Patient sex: F
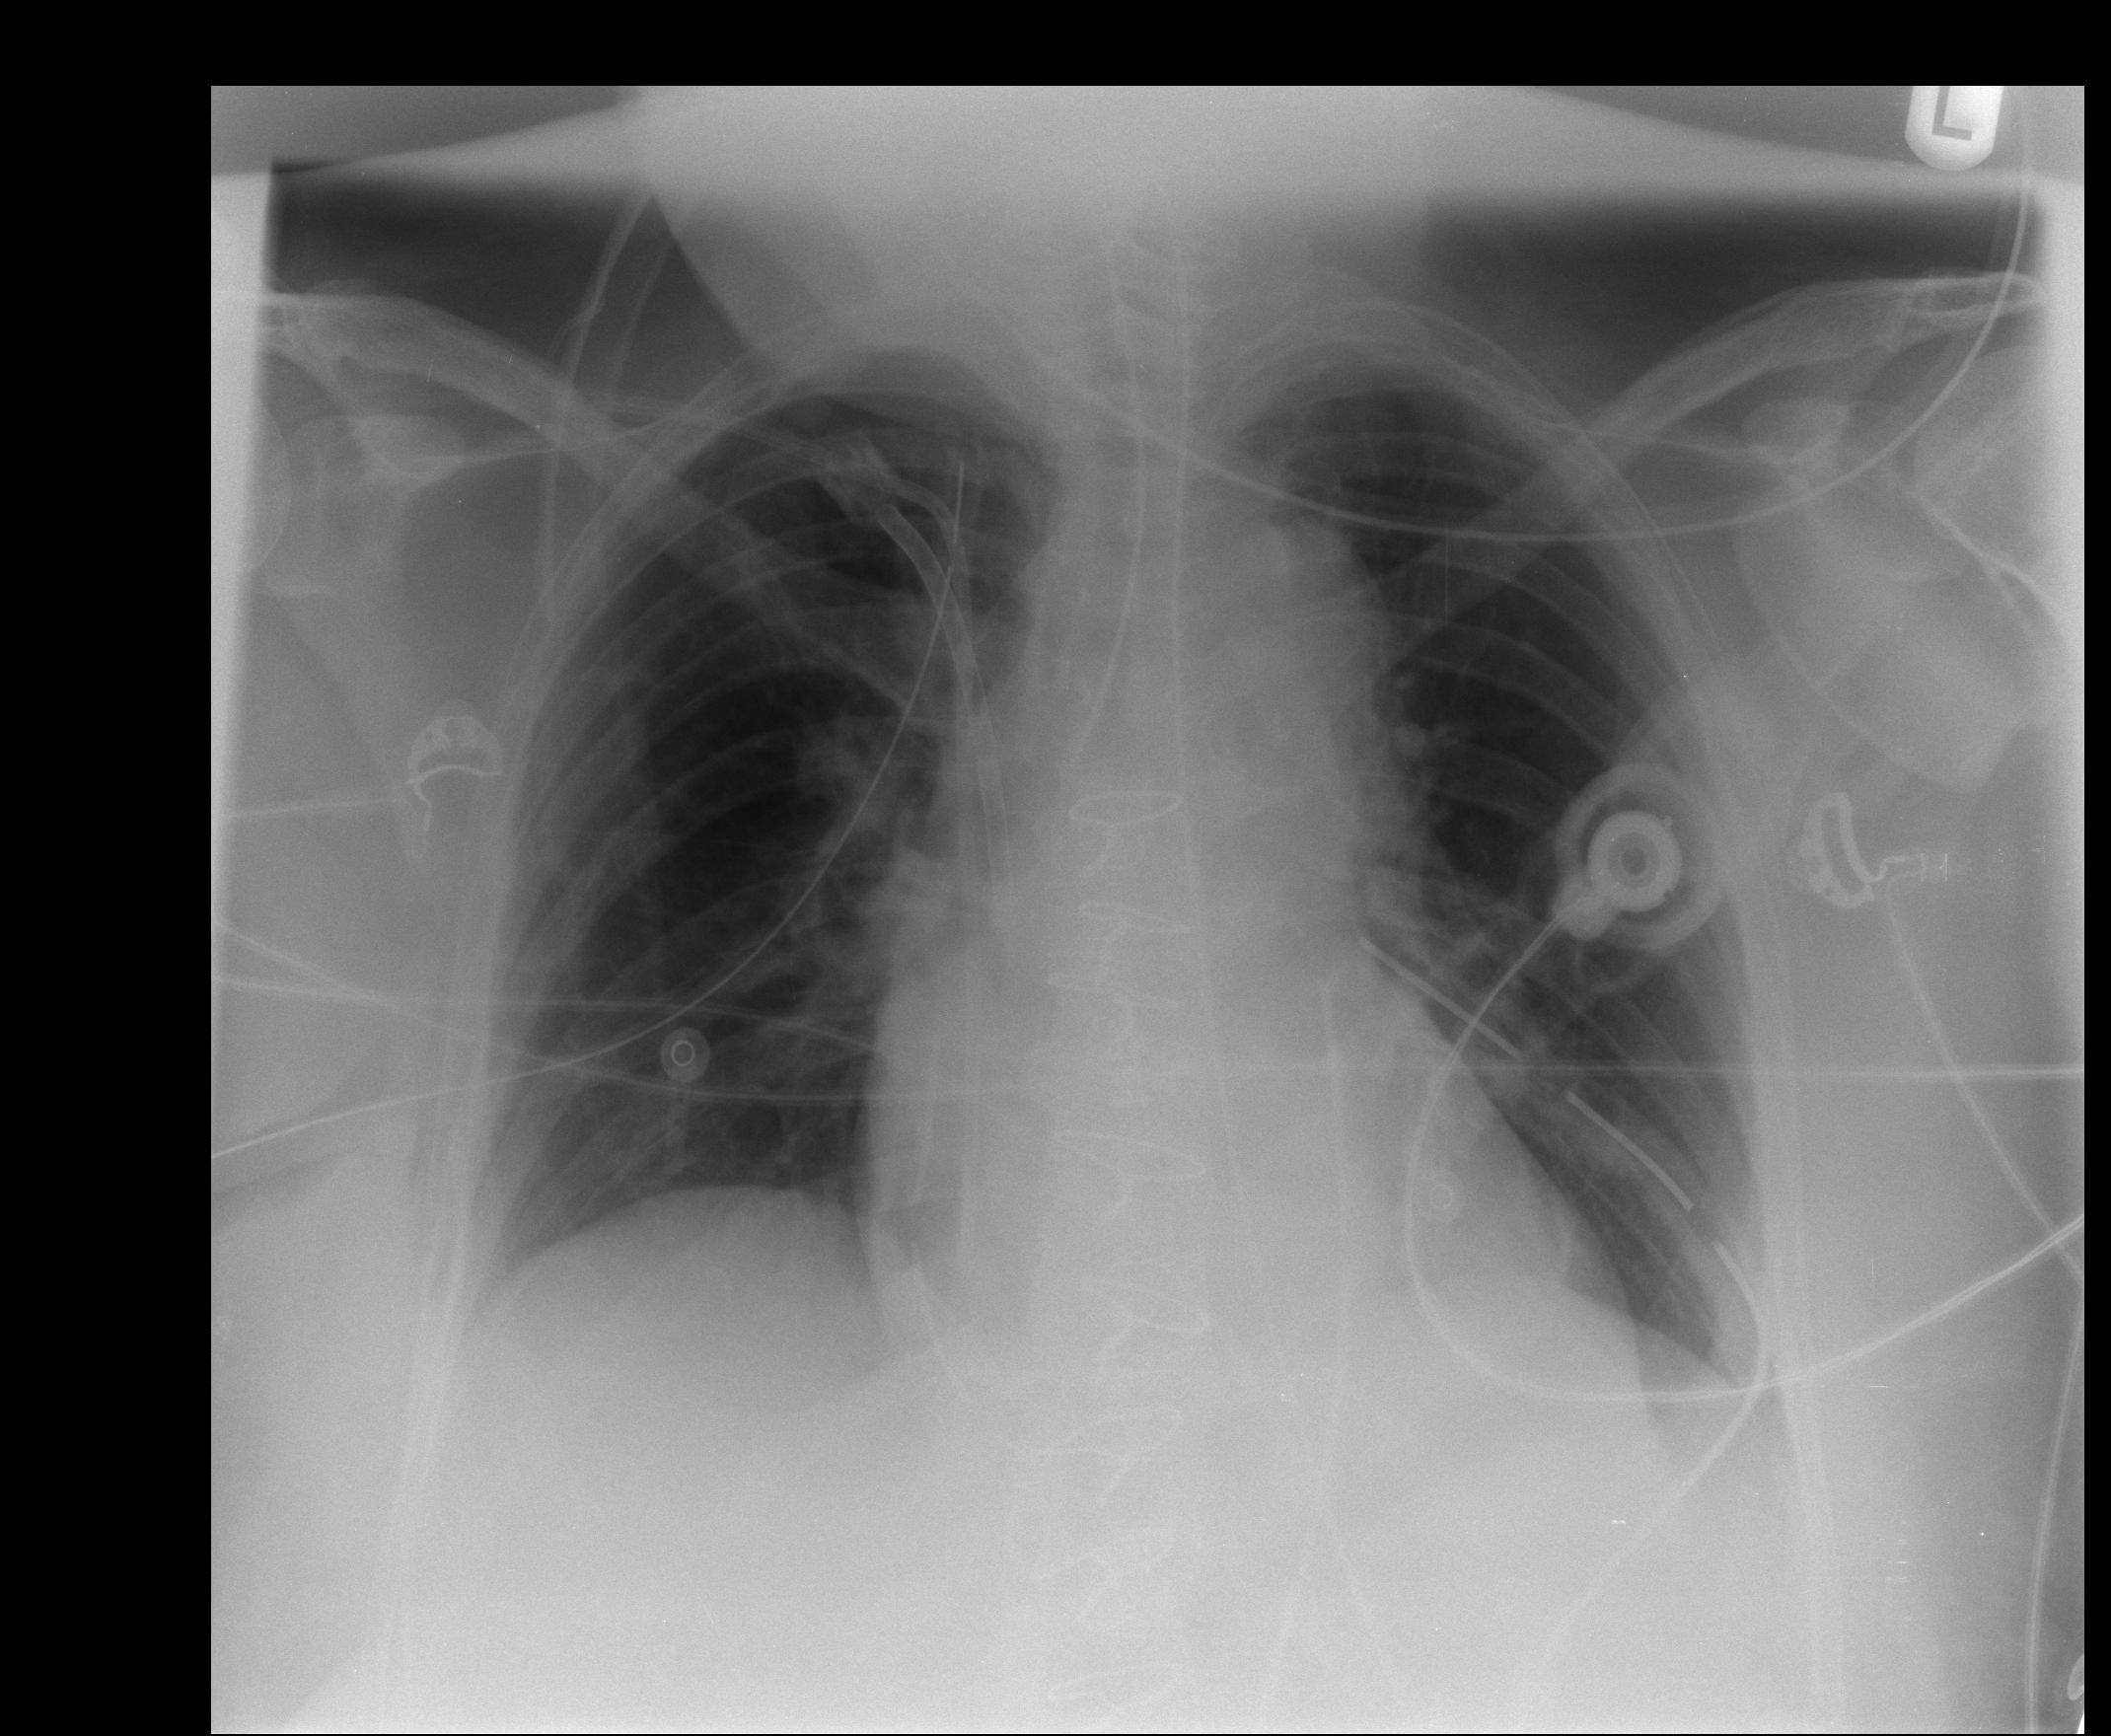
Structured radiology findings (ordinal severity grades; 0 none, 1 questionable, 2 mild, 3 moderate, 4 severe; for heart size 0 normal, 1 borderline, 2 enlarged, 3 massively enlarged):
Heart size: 0
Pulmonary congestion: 0
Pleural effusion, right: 0
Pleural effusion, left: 0
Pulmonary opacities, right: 0
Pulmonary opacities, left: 0
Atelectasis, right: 1
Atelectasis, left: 1